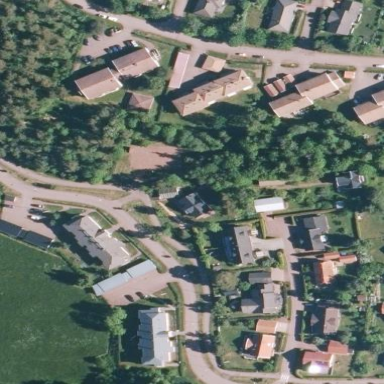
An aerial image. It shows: Residential area with roads.